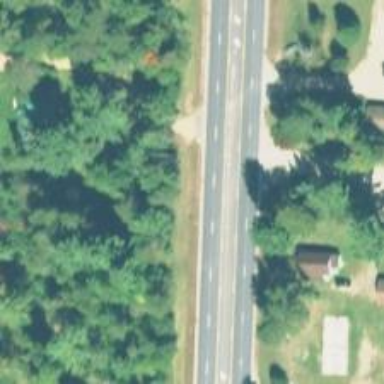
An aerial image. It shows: Primary highway.